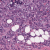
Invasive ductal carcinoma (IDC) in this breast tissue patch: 1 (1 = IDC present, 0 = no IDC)